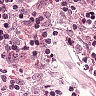
Metastatic tissue present: no